Question: I am new to javascript and jquery guys plz help,
I have a list which I drag such as
'''
<ul class='drag-list'>
<li>category 1</li>
<li>category2</li>
------------
------------
</ul>
'''
and drop it on
'''
<div class='dropArea'>
<div id="accordion"></div>
</div>
'''
when I drop the list it should be converted to accordin
My drag and drop code is
'''
$( ".drag-list li" ).draggable({
helper:"clone"
});
$( ".dropArea" ).droppable({
drop:function(event,ui){
addCategory(ui.draggable.html());
$( "#accordion" ).accordion({
collapsible: true,
header:'h3'
});
}
});
Category = function(item){
var category = $("<h3><a href='#'>"+item+"</a></h3> <div> <p>hello I am accordion</p> </div>");
return category;
}
function addCategory(item) {
var category = Category(item);
$('#accordion').append(category);
}
'''
only the first drag li gets the accordion afterwards no class is added
I also used addClass('ui-accordion') on category object but still not working
plz help I can't figure it out
<URL>
below is the screenshot of what i want

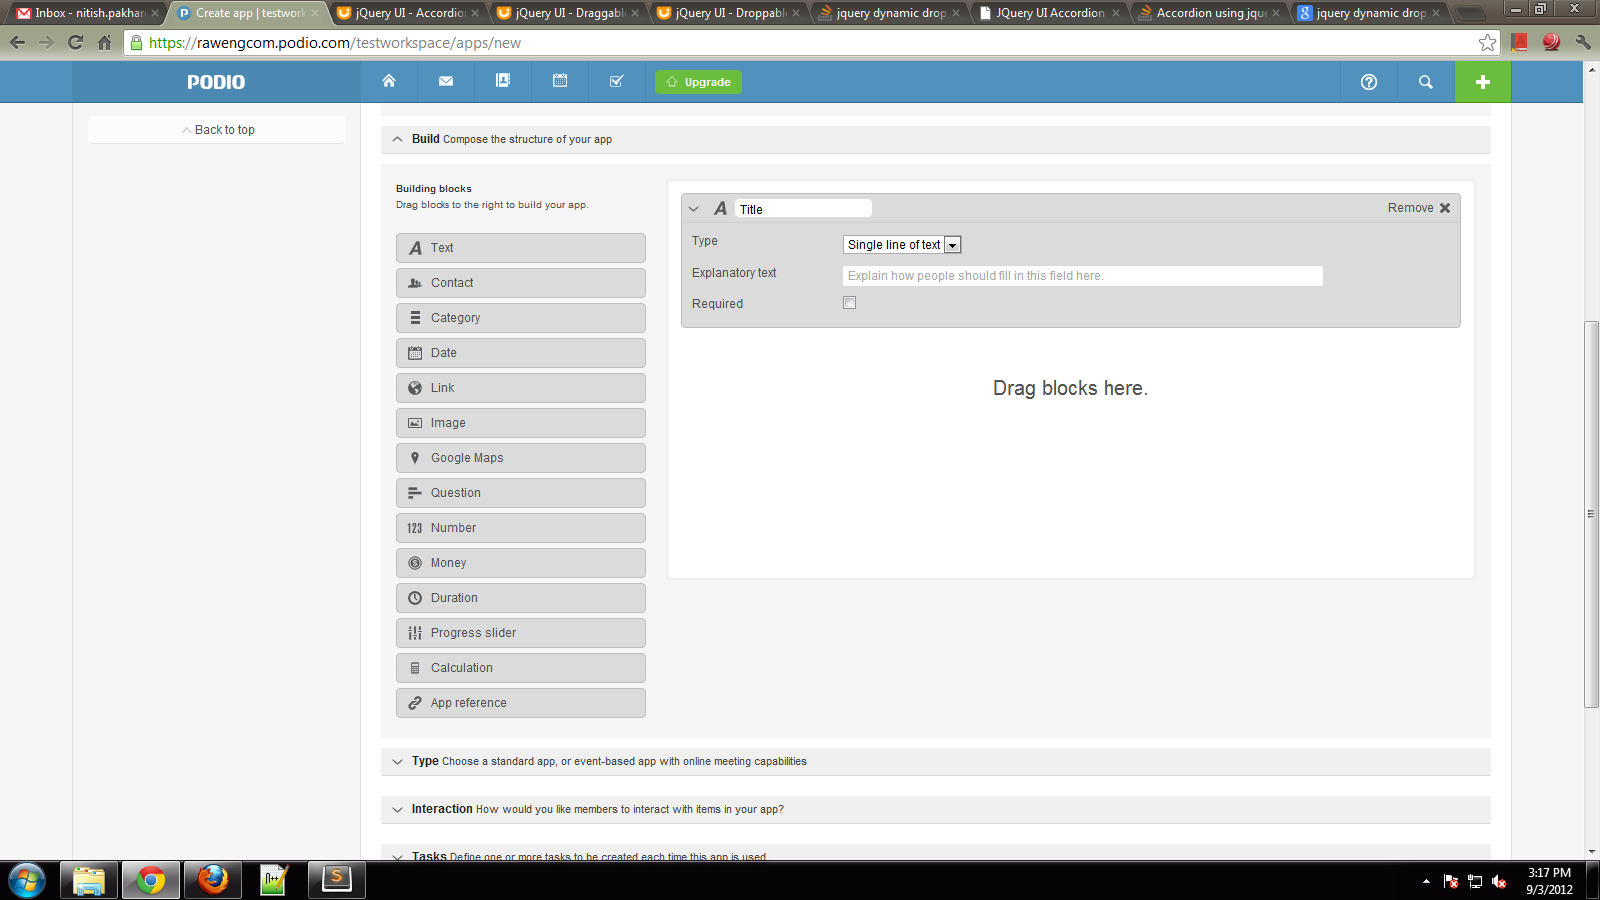
Answer: You have to recreate the accordion on each drop, so do the following:
'''
$( "#accordion" ).accordion('destroy').accordion({
collapsible: true,
header:'h3'
});
'''
If destroy removes your content, then take it first 'var html = $('#accordion').html();' and then destroy. Afterwards set the content before recreating.